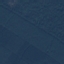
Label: Forest